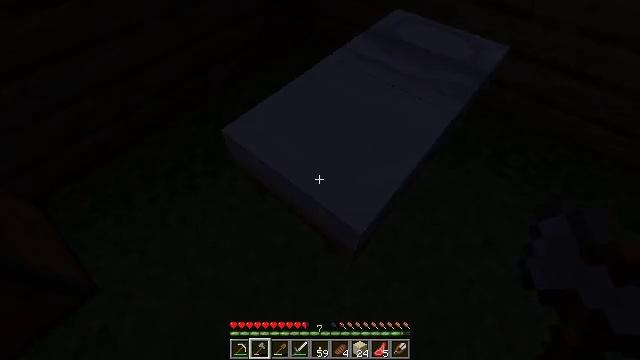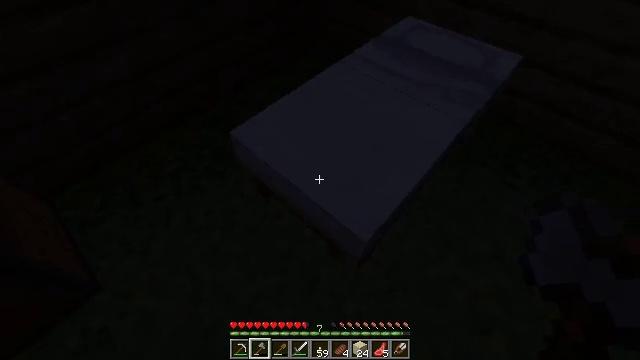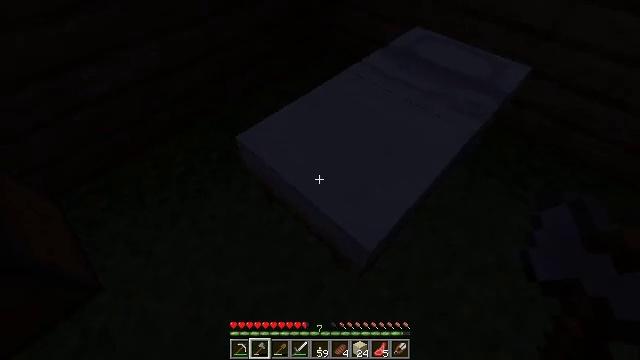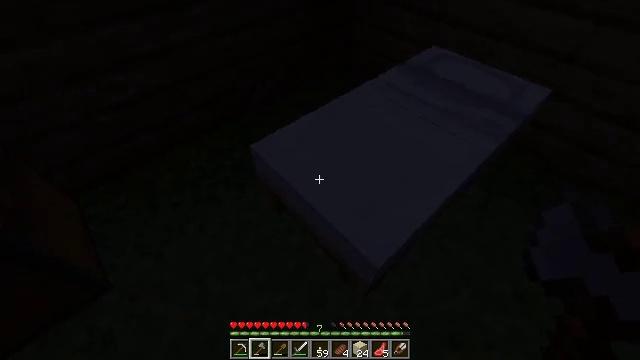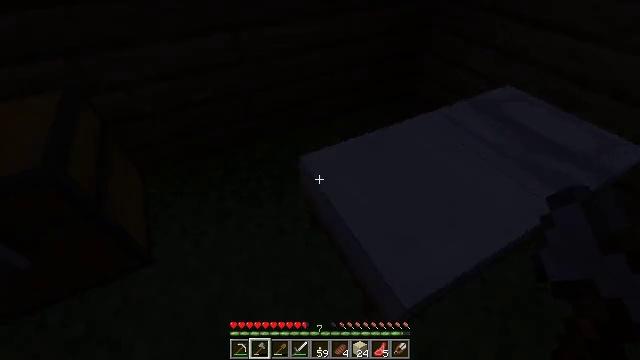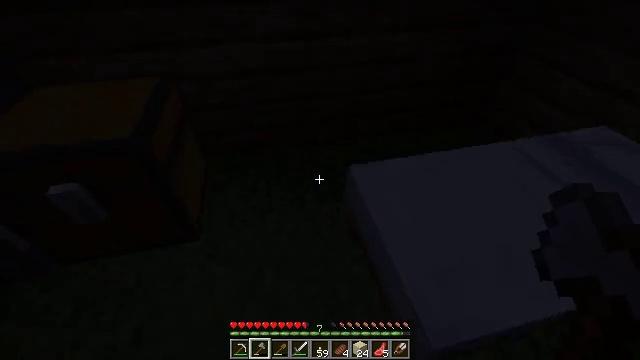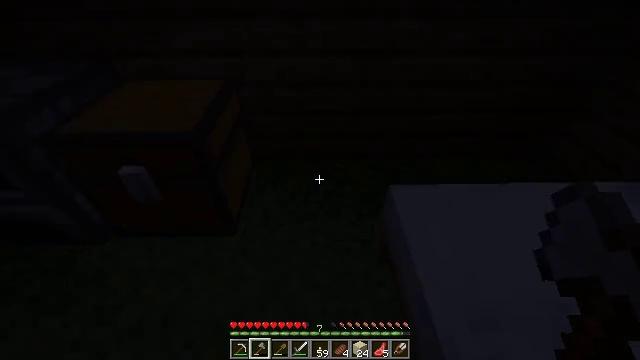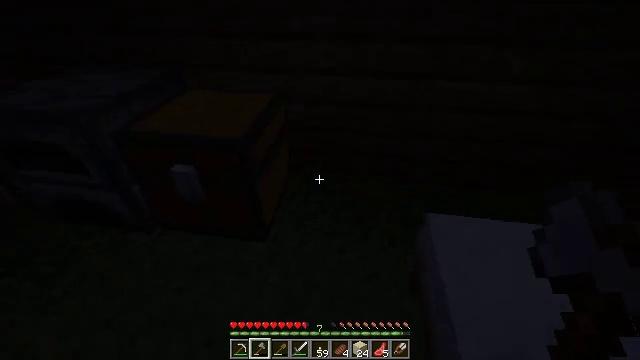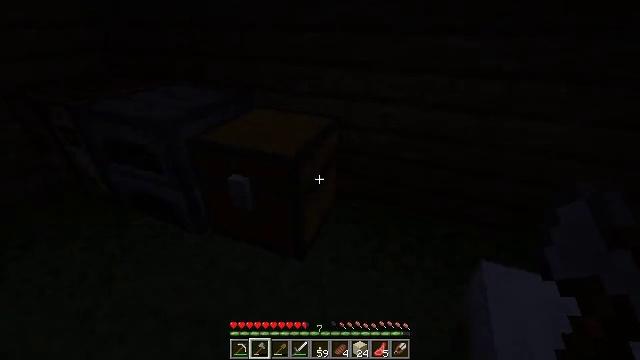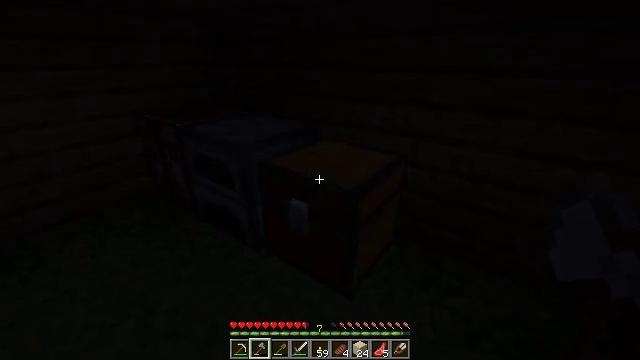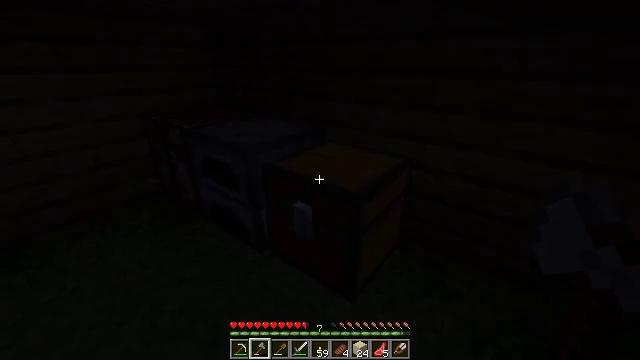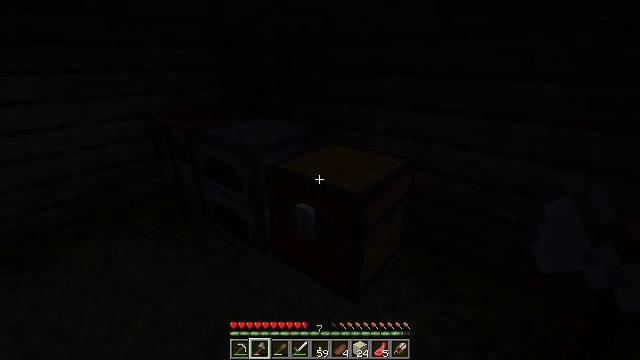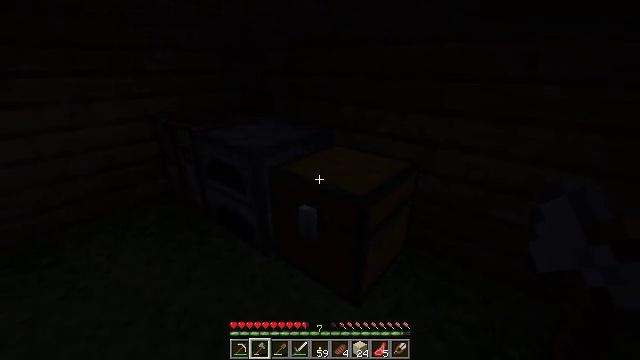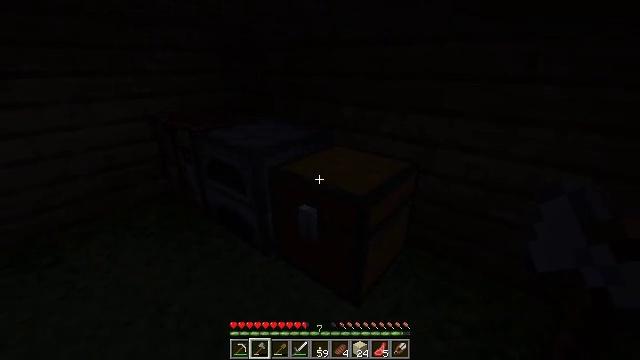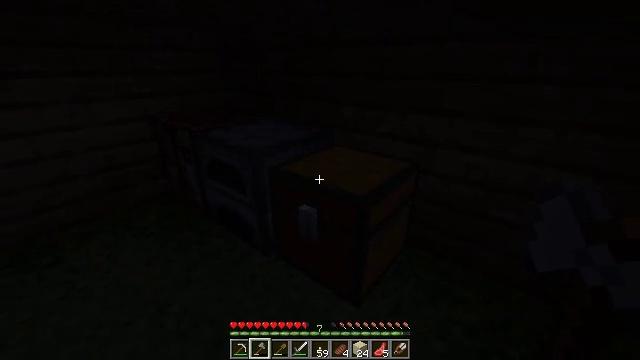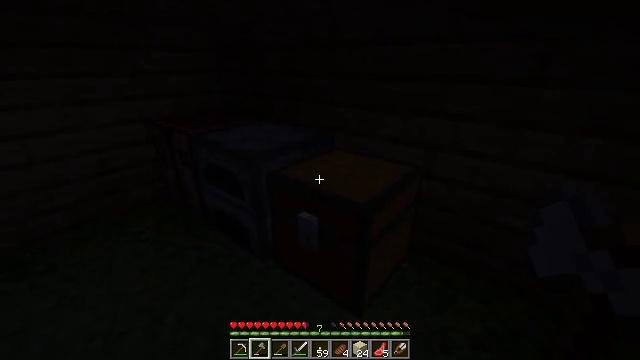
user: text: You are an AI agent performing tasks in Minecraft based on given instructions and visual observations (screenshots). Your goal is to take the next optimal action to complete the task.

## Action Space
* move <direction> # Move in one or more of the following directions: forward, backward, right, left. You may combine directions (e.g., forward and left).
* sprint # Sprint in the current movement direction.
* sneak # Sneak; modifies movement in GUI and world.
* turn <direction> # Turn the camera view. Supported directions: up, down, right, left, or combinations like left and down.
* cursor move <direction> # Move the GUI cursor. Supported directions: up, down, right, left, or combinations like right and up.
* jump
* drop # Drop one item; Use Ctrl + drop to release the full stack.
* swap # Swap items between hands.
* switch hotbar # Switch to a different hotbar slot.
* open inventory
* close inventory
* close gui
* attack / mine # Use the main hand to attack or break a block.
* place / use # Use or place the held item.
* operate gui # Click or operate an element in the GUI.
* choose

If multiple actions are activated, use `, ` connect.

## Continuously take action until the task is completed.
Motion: motion action
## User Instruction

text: Use four blocks of sand in the crafting grid to make sandstone.
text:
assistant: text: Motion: turn left
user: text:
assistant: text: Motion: turn left and up
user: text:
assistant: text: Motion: turn left and up
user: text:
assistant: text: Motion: turn left and up
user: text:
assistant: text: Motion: turn left and up
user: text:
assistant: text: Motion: turn left and up
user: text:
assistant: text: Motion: turn left and up
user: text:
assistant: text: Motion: turn left and up
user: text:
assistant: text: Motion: turn left and up
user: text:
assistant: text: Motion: turn left
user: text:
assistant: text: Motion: no_op
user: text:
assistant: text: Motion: no_op
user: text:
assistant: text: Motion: no_op
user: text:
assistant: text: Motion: no_op
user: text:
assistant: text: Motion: move forward
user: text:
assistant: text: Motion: move forward
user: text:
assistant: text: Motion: move forward and move left, turn right
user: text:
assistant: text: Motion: move forward and move left, turn right and down
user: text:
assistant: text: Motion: move forward and move left, turn right and down
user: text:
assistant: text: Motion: move forward and move left, turn right and down
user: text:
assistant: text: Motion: move forward and move left, turn right and down
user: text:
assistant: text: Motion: turn right and down
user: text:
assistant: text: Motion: turn right and down
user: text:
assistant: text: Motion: turn right and down
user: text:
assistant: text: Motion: turn right and down
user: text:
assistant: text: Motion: no_op
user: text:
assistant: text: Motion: no_op
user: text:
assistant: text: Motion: turn left
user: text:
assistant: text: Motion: turn left and up
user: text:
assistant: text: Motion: turn left and up